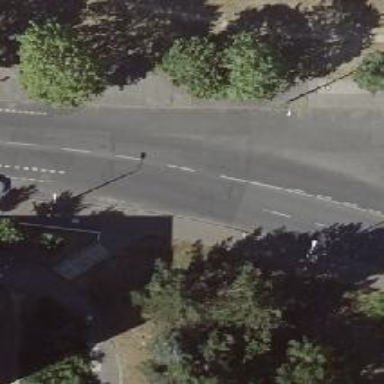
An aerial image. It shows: Tertiary road with asphalt surface and separate sidewalks on both sides. There are lane markings on the road.